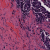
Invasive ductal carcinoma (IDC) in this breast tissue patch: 0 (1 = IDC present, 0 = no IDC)